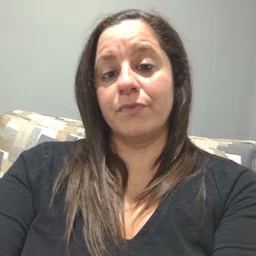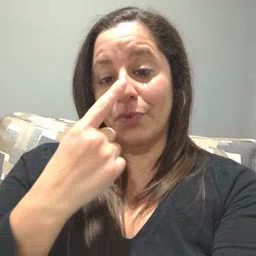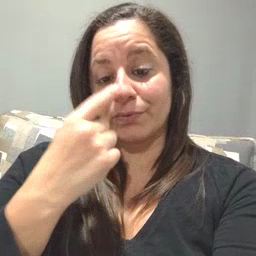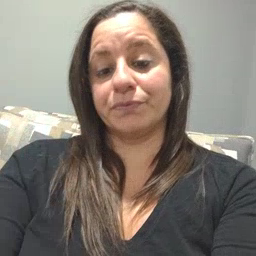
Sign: nose